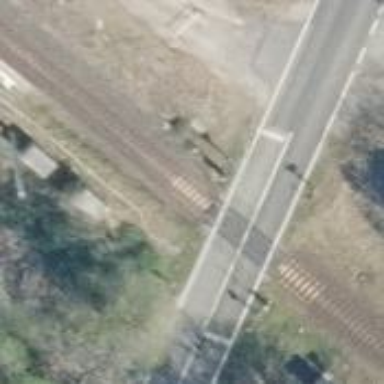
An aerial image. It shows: Railway level crossing.